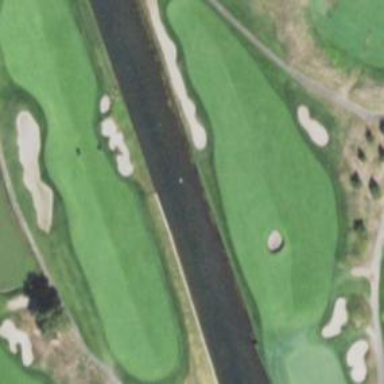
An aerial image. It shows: Grassy area designated as golf fairway.